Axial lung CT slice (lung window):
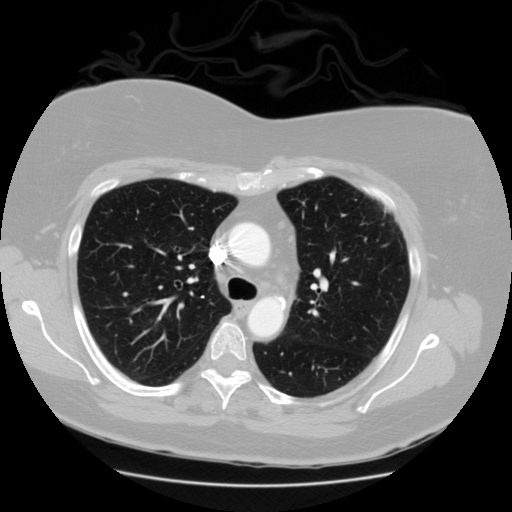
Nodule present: no